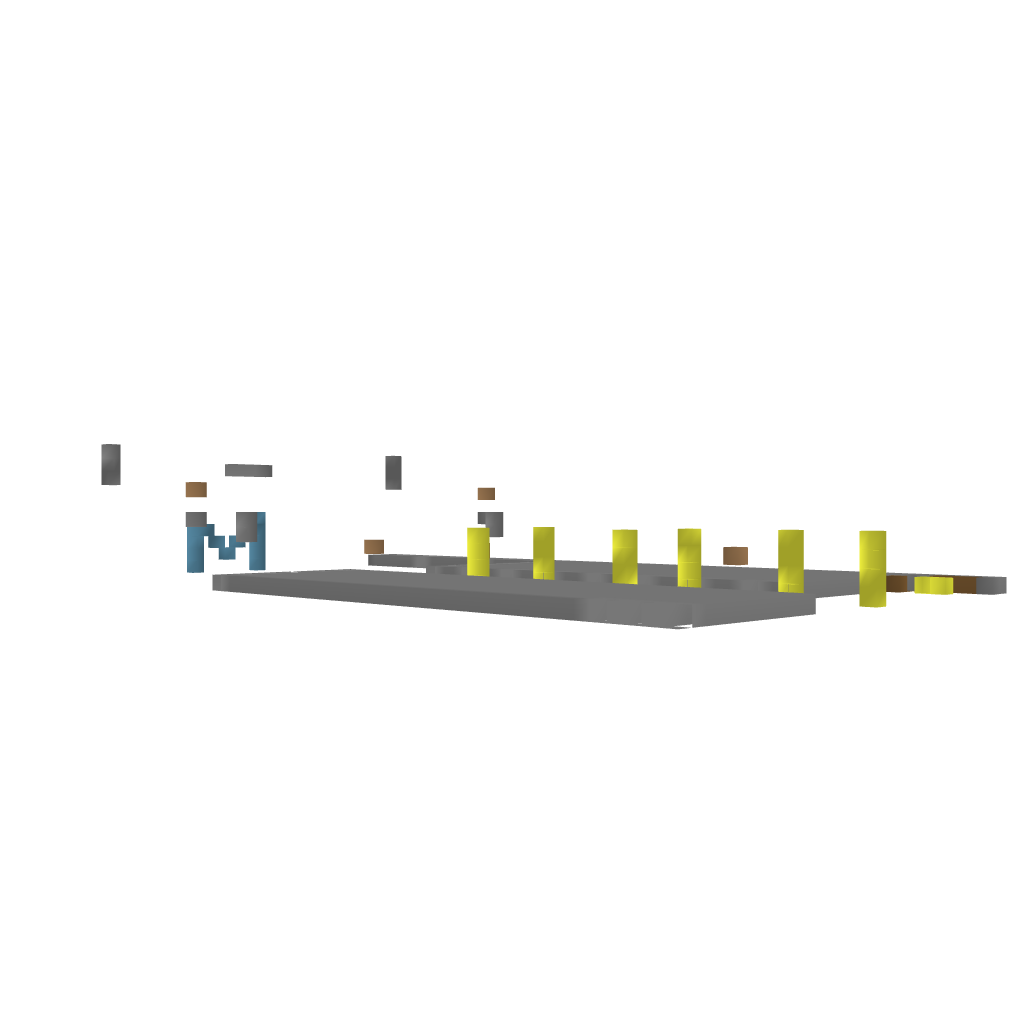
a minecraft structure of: Modern Parkour bad low quality